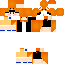
A female human skin with medium skin, wearing brown long hair dressed in a orange hoodie and black pants, featuring a closed mouth.